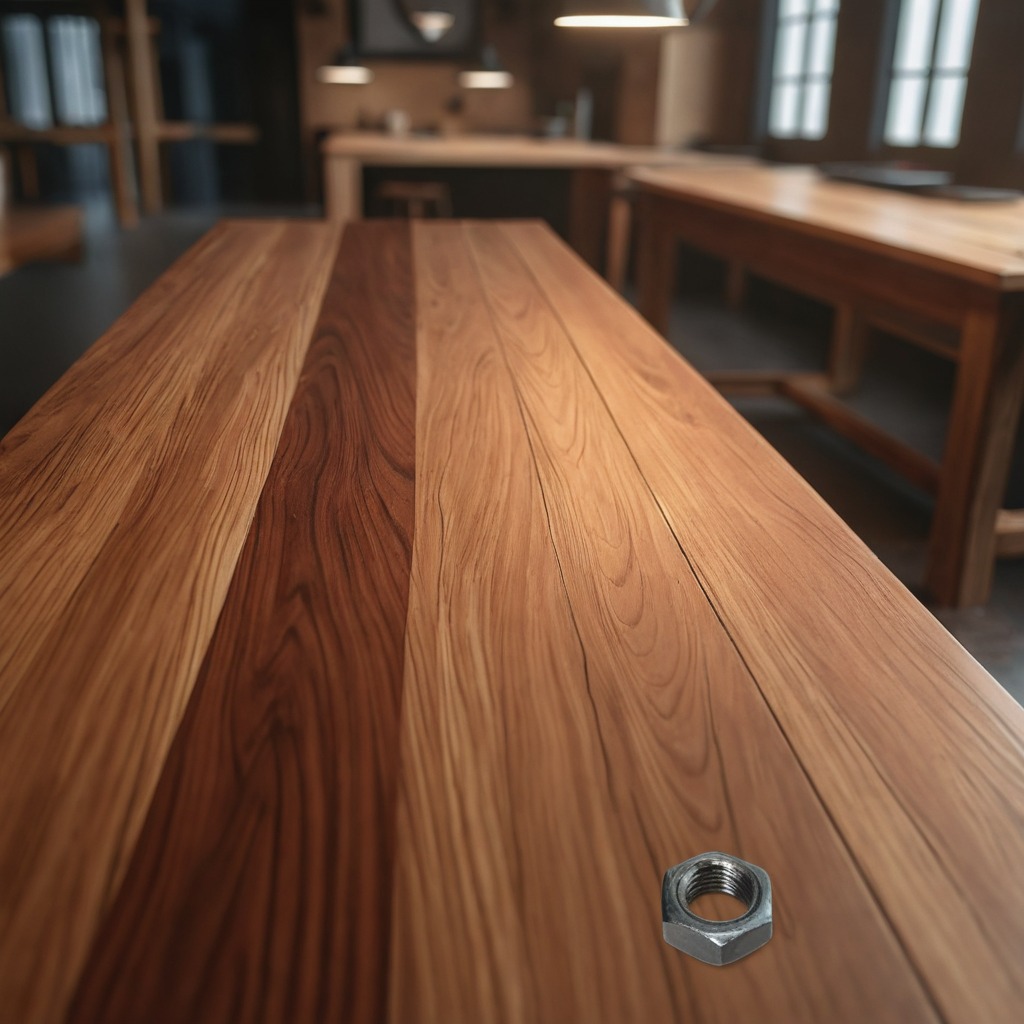
A metal nut lies on the wooden table in a carpentry studio.